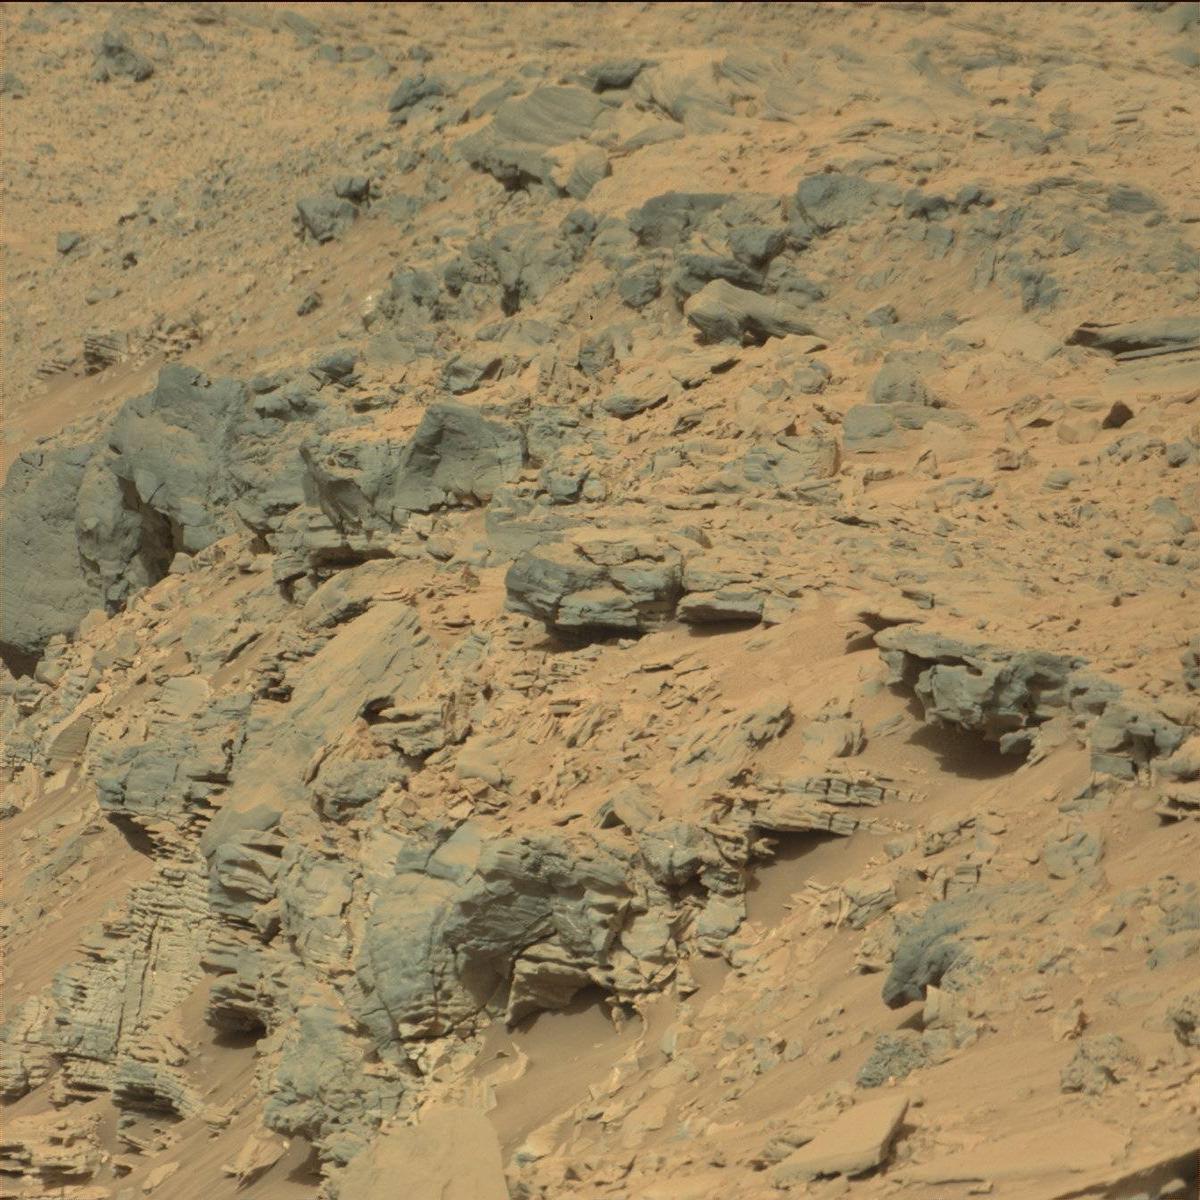
Terrain classes present: Bedrock, Sand / Soil